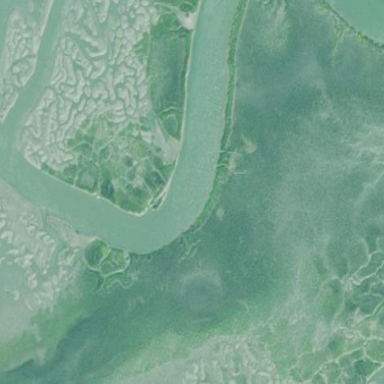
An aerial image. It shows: Marsh wetland with tidal influence.